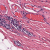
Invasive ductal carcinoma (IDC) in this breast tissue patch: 0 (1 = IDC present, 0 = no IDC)